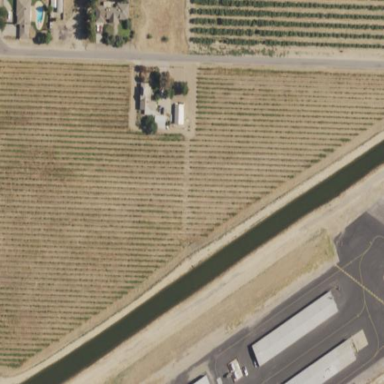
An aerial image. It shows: Vineyard.